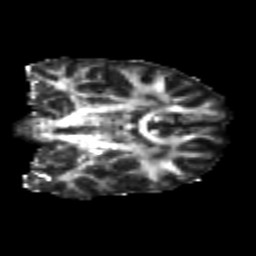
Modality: FA
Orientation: coronal
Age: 21
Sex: female
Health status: healthy
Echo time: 0.074 s